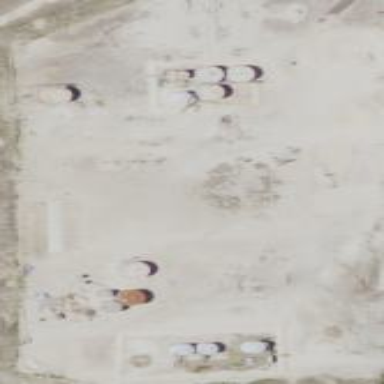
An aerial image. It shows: Industrial area dedicated to gas production. The substation is for field gathering.